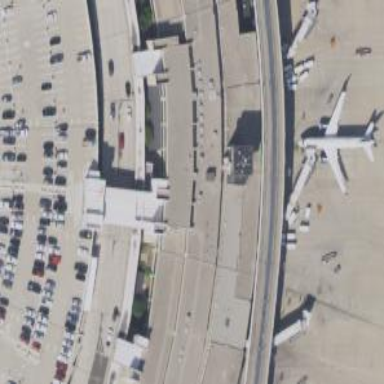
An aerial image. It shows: Airport gate.